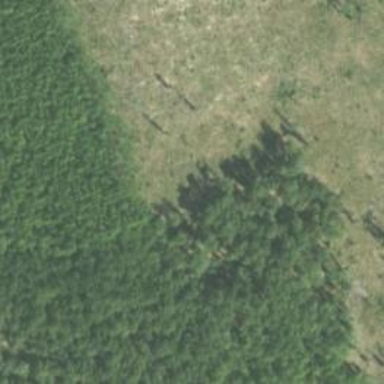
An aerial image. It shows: Mixed leaf woodland.